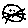
Label: cat